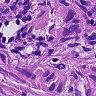
Metastatic tissue present: yes